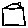
Label: house